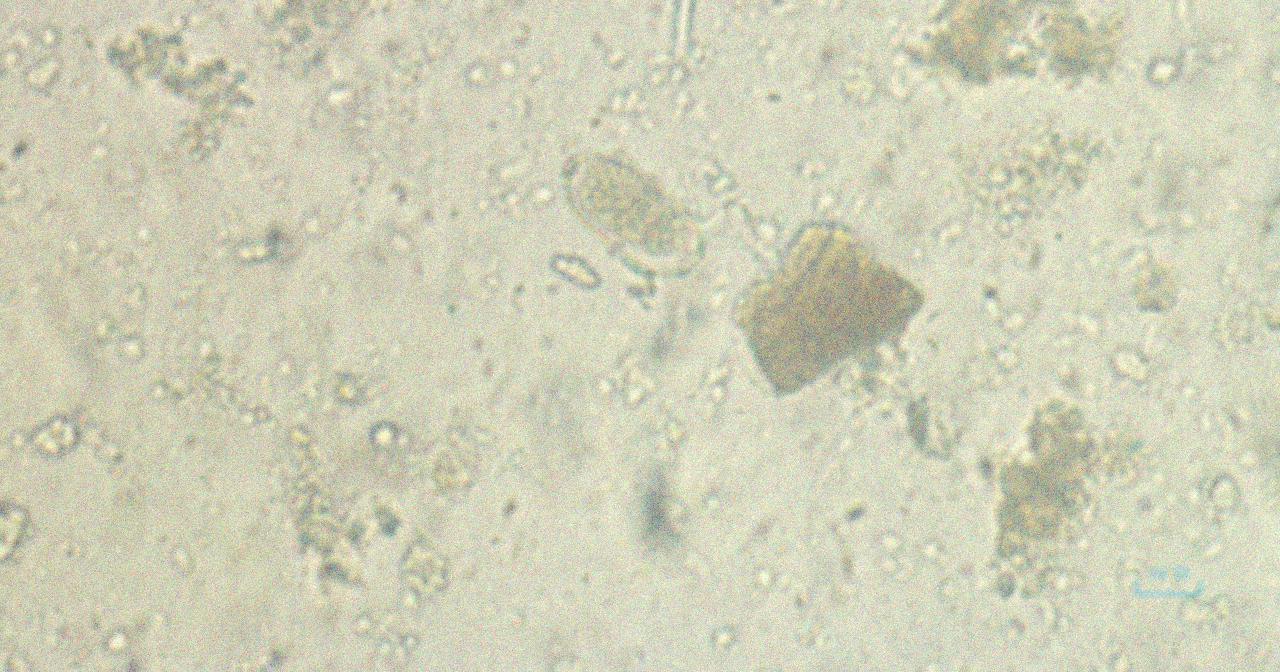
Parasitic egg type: Capillaria philippinensis